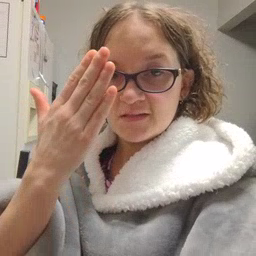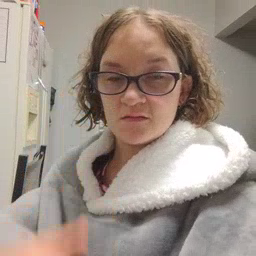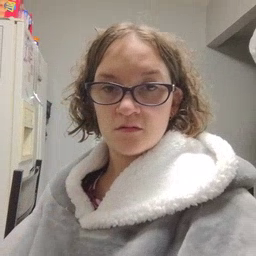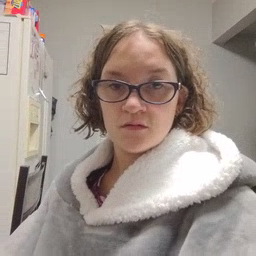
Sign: mitten